Question: I have a CT image of a lung as shown below :

I am trying to filter the inner of the two lungs such that i only remove the thin lines of the bronchi ,but i need to keep these small "circles " as much as i can for extraction in the next step as these small circles are nodules candidates ( cancerous structures ) . So please if you can mention to me a good filtering technique for this purpose. Thanks in advance
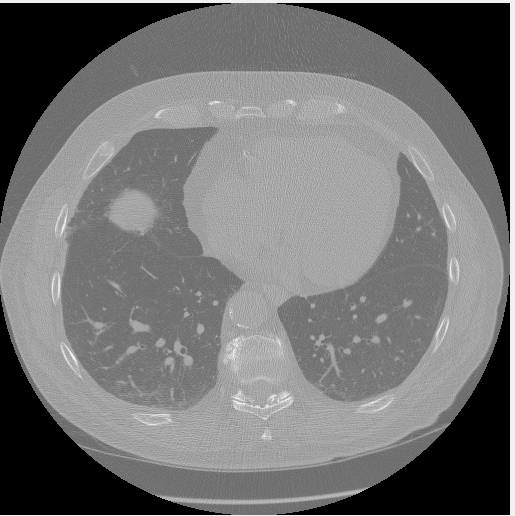
Answer: You can try imfilter, with Gaussian, or perhaps disk filter. Try:
'''
img=imread('orsoR.png');
h = fspecial('disk',5);
y = imfilter(h, img);
figure;
imshow(y)
'''